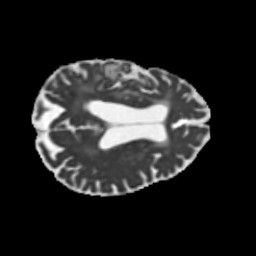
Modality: MD
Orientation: axial
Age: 79
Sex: female
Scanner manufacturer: siemens
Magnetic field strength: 3 T
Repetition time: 5.25 s
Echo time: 0.08 s